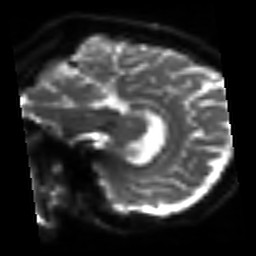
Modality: sbref
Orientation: sagittal
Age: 58
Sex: female
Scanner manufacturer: siemens
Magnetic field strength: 3 T
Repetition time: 3.2 s
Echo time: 0.081 s